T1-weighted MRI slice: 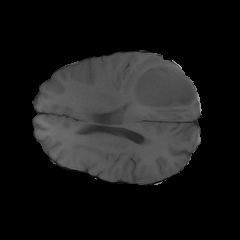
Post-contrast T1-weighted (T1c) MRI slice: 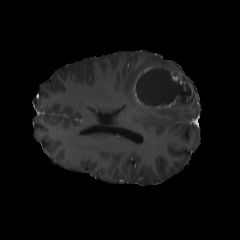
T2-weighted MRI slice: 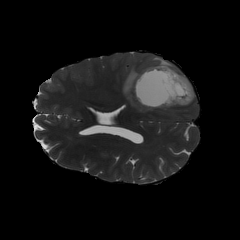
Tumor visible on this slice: yes